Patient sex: M
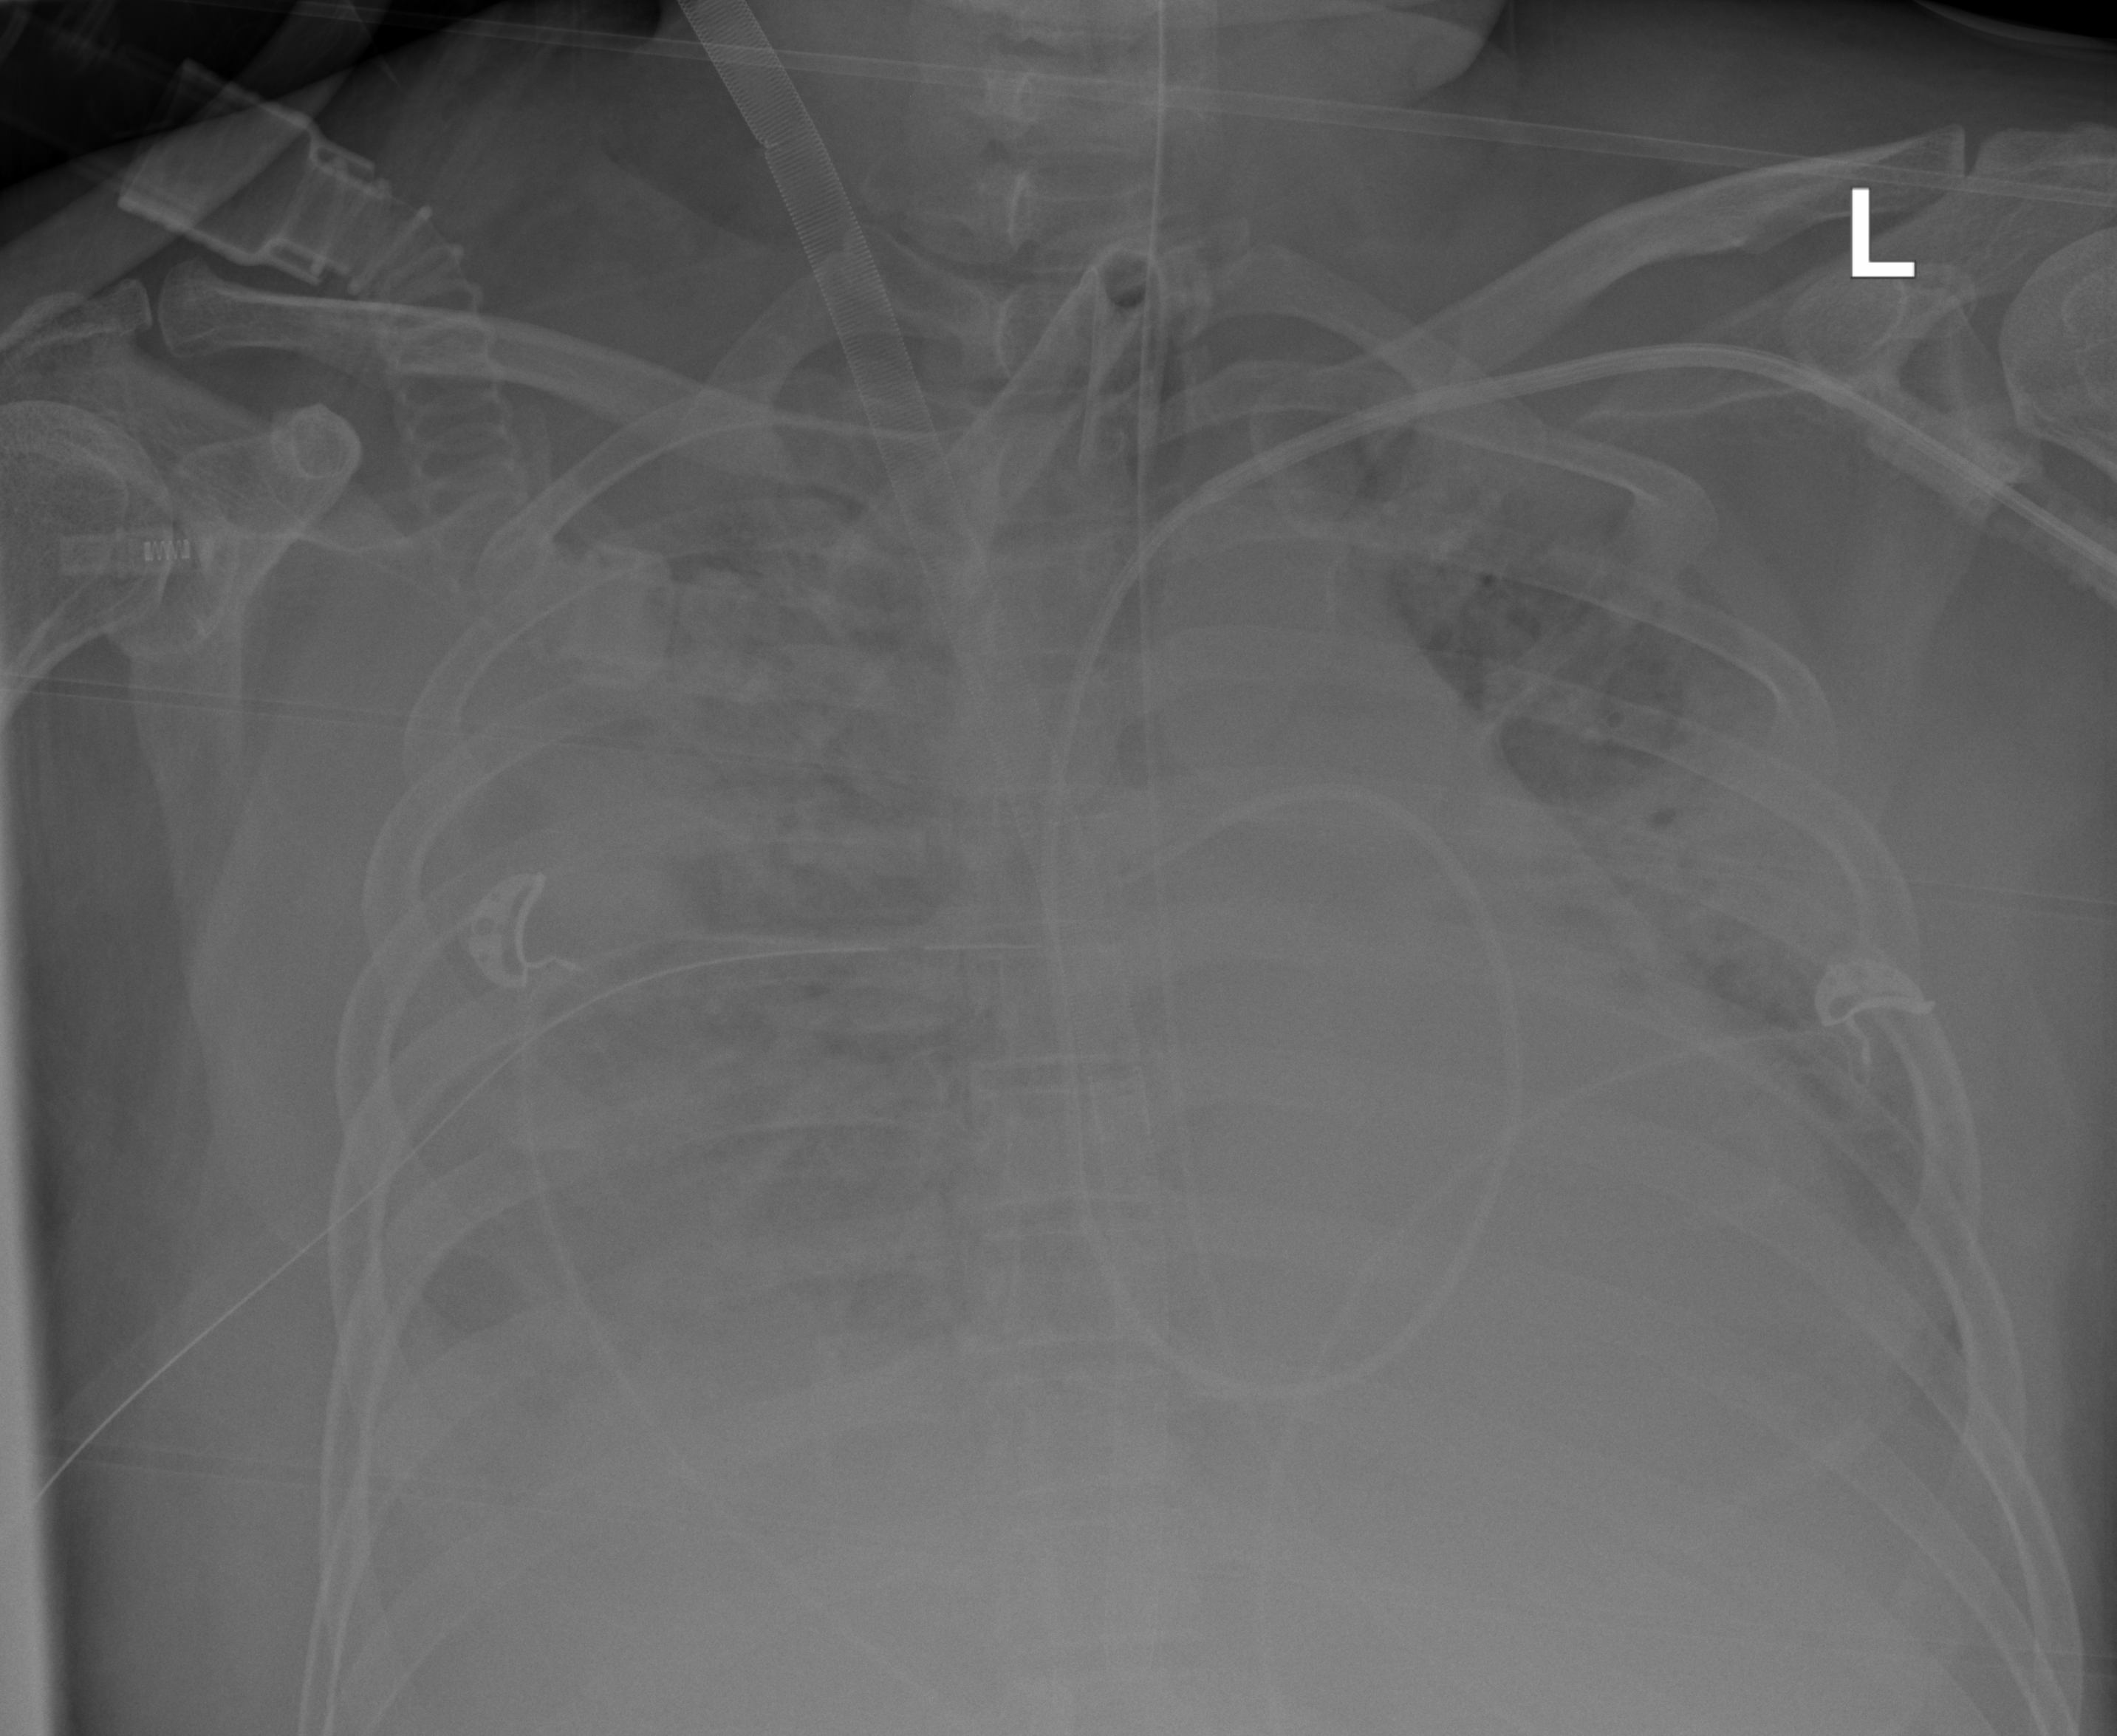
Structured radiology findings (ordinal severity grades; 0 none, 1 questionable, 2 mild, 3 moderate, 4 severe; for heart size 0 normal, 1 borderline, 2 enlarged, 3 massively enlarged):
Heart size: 2
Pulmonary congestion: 1
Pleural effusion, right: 2
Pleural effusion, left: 2
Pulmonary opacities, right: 4
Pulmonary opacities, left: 3
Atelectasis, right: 4
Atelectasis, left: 3